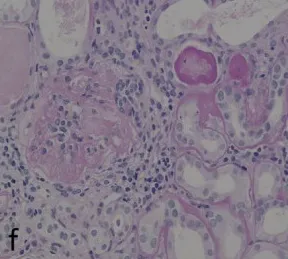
The evaluation of the patient's aortitis and renal disorder. However, repeated relapses occurred, and a recent specimen showed sclerotic glomeruli (f, x200).
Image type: pathology (pas)